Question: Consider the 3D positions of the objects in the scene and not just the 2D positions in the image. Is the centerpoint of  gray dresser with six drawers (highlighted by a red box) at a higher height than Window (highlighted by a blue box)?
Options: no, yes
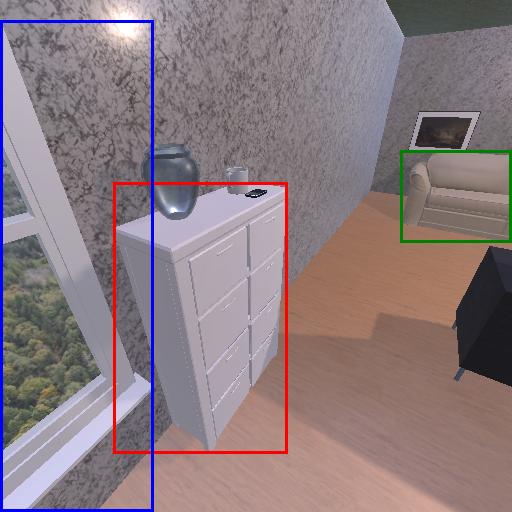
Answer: no